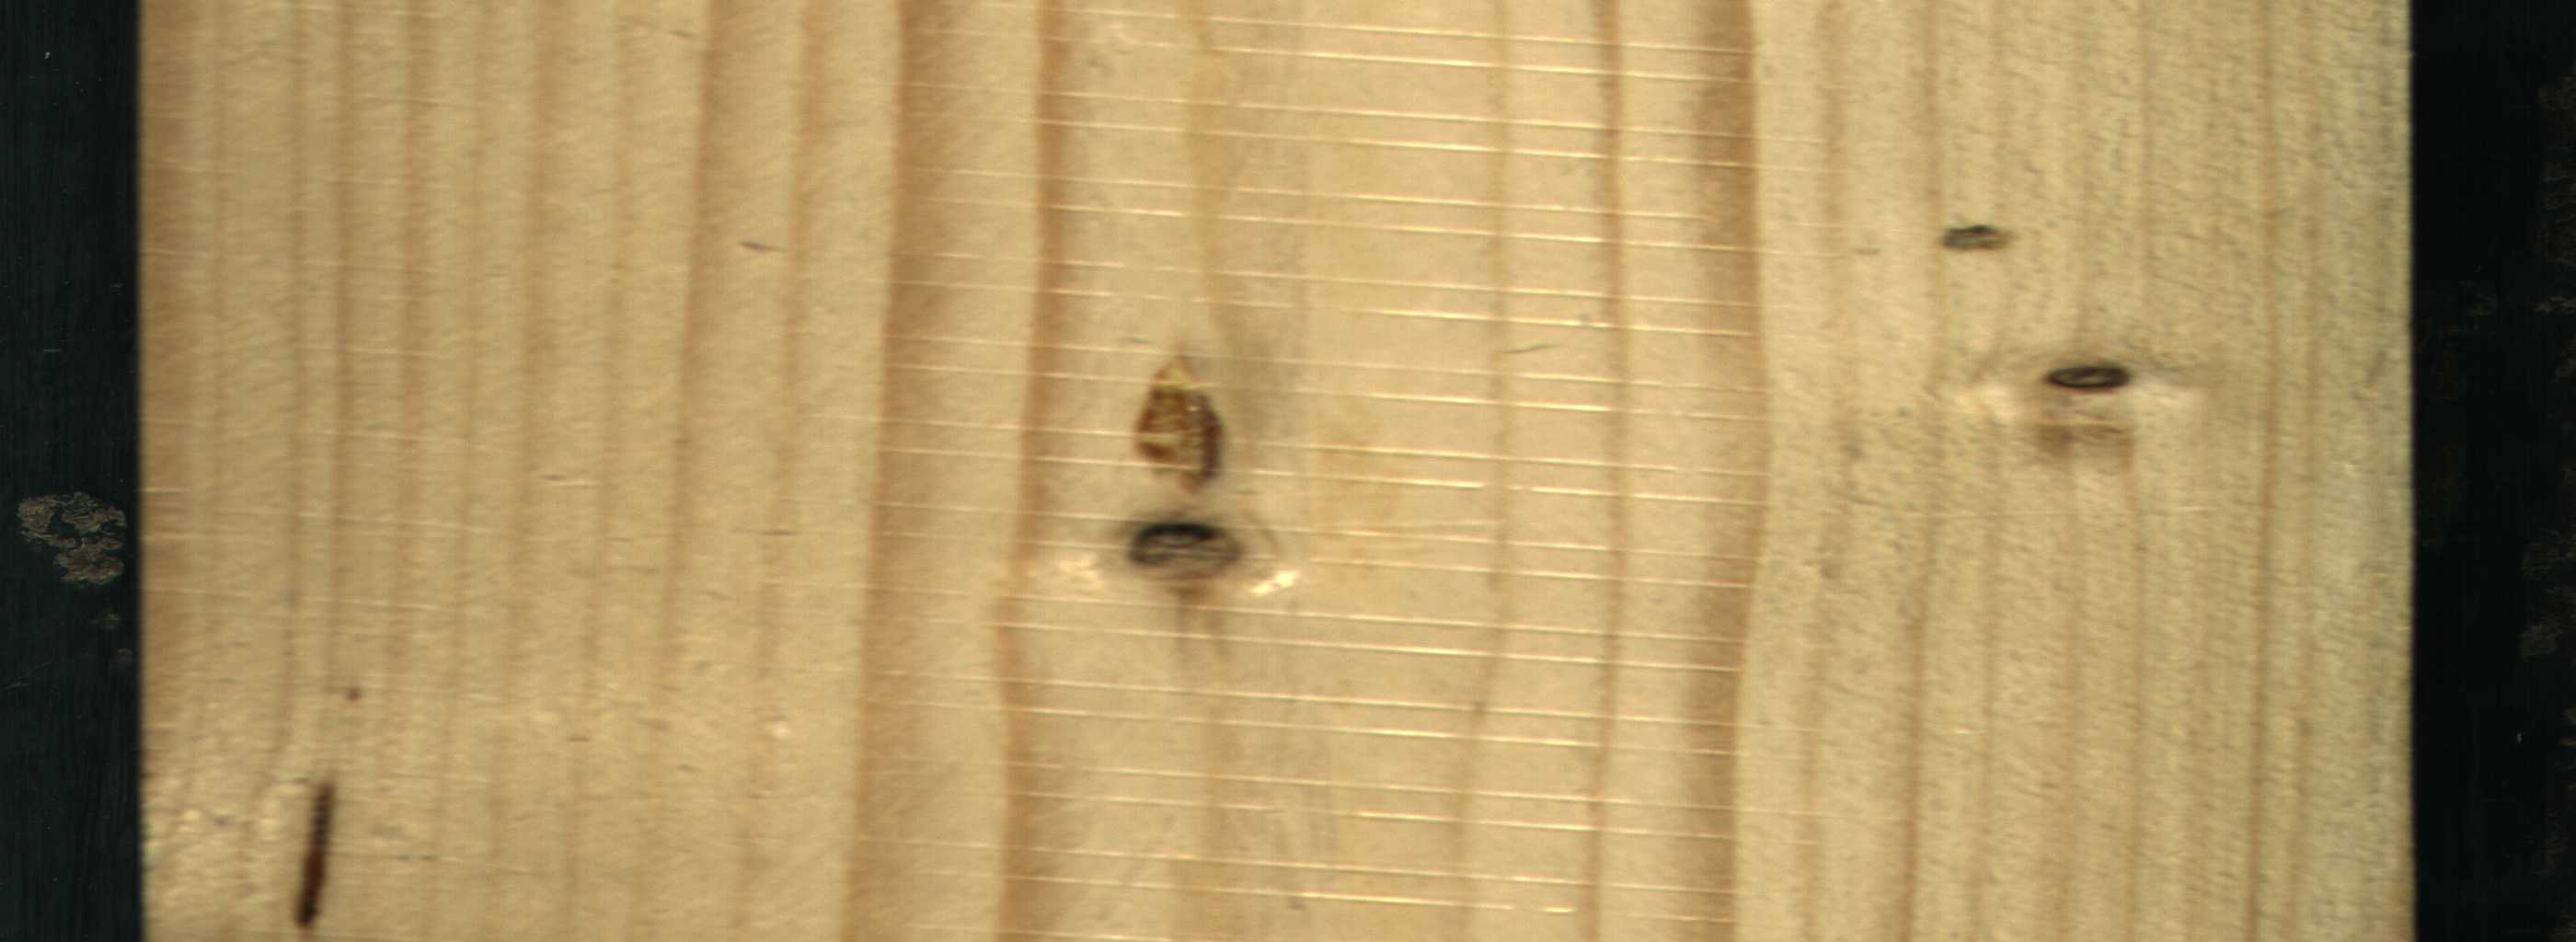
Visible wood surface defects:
resin
resin
Dead_Knot
Dead_Knot
Dead_Knot